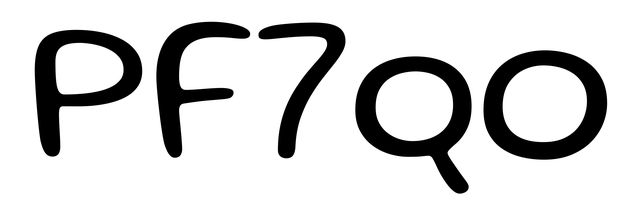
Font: Gluten_Light